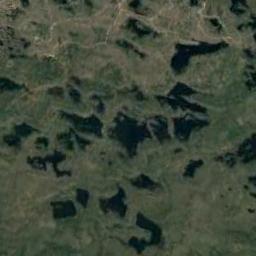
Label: wetland